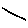
Label: line